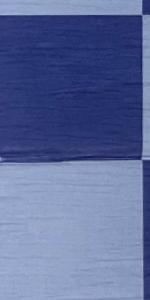
Label: Empty